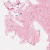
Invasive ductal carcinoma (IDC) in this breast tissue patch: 0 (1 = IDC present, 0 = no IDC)